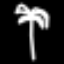
Label: palm tree